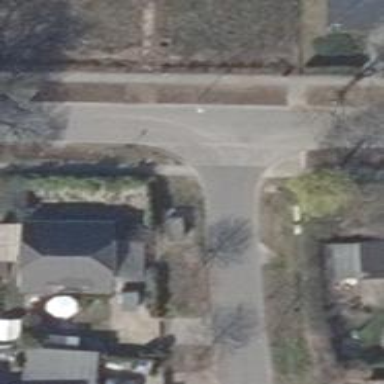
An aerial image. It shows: Unmarked crossing on the road.